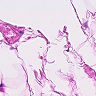
Metastatic tissue present: no